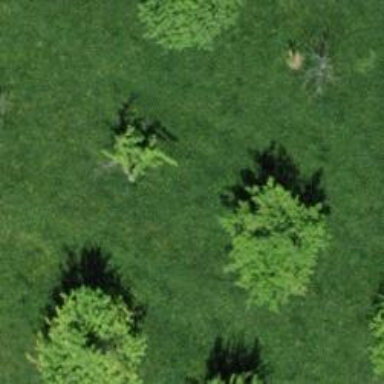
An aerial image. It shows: Broadleaved tree with lush foliage.